Current action and preconditions to check: trajectory_clear

Your task: For each precondition in the list above, predict whether it will hold at this action.

Consider the current scene as observed from the mobile robot's camera, and analyze the predicted future states of all dynamic agents (e.g., people, animals, vehicles, or any moving entities) within the NEXT SECOND.

IMPORTANT: Only answer "very likely" if you are absolutely certain—based on strong, clear evidence—that a dynamic agent will violate the precondition in the predicted future state. Do NOT answer "very likely" for unlikely, ambiguous, or low-probability risks.

Ask yourself for each precondition: Is there a high probability, with clear and convincing evidence, that the predicted future states of any dynamic agent will interfere with the predicted future state of the currently executing action within the NEXT SECOND, causing that precondition to fail?

Assess the risk level based on these predictions. Use "likely" or "very likely" if motions create a clear risk of interference.

Use "neutral" or "improbable" if agents are nearby but their predicted paths are clearly diverging or non-conflicting.

Failure Risk Categories: "very improbable", "improbable", "neutral", "likely", "very likely"

Answer Format: Output ONLY the probability_of_failure value from these categories: "very improbable", "improbable", "neutral", "likely", "very likely"

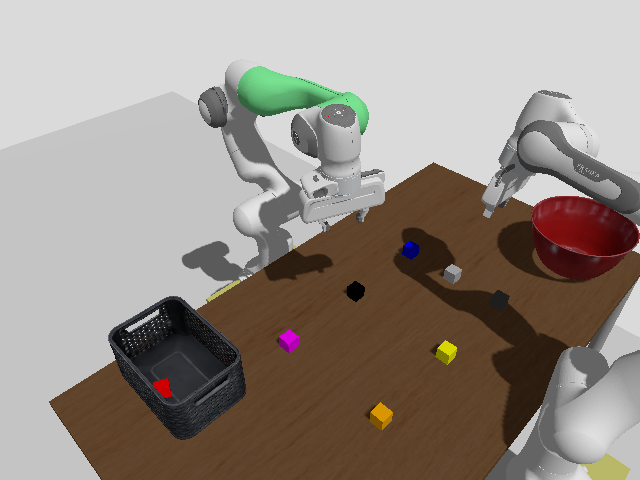

Answer: very improbable